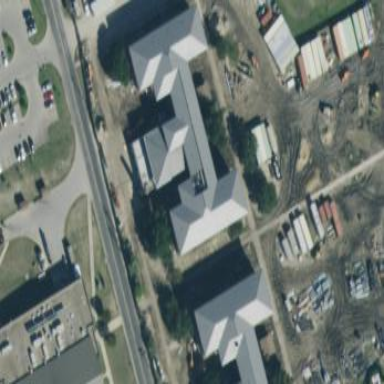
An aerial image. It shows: Military barracks building in military landuse area.